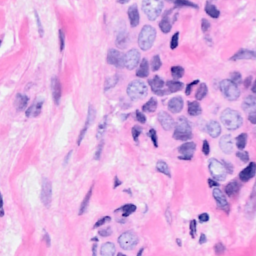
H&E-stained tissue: Breast